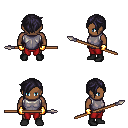
a pixel art fantasy rpg character, male body template, human, dark skin, steel chest armor, red pants, raven pixie cut hairstyle, gold gloves, black shoes, spear, four views (front, back, left, right), 2x2 character sprite sheet, small pixel art, hard edges, no anti-aliasing